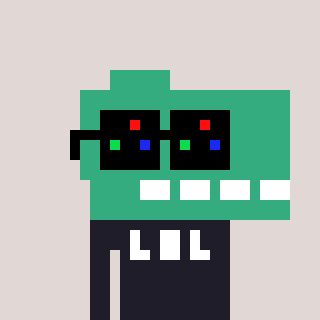
a pixel art character with square black sunglasses, a dino-shaped head and a grayscale-colored body on a warm background